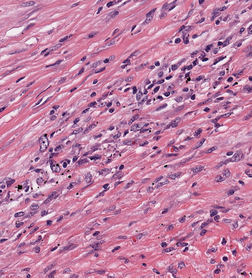
Tumor epithelial tissue: no
Tumor-associated stroma tissue: yes
Normal tissue: no